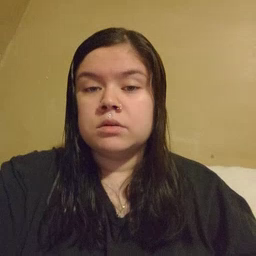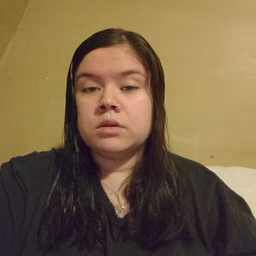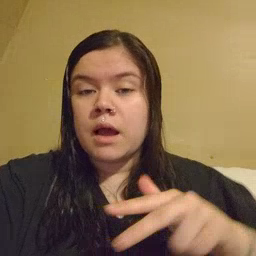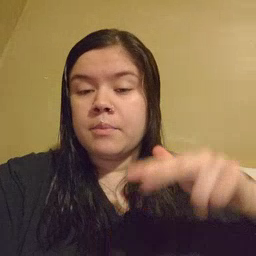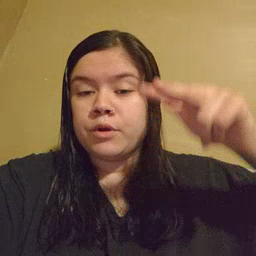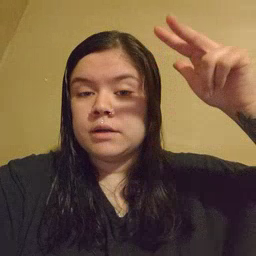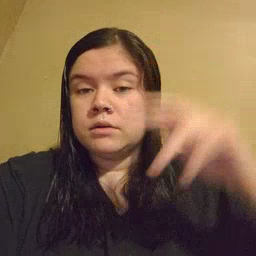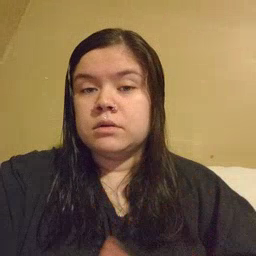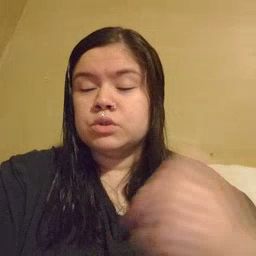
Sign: helicopter